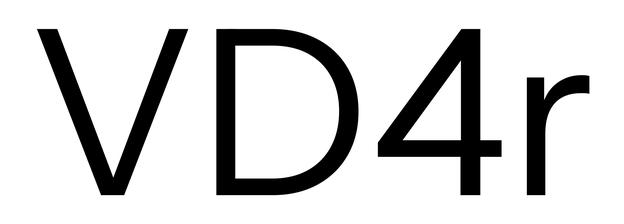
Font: InstrumentSans_Regular